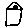
Label: house